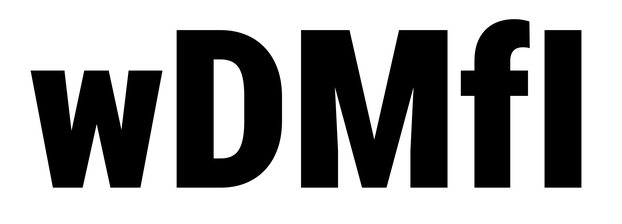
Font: Roboto_Condensed_Black